Aerial crown-view tile of a tropical tree (Barro Colorado Island, Panama), acquired 20250217:
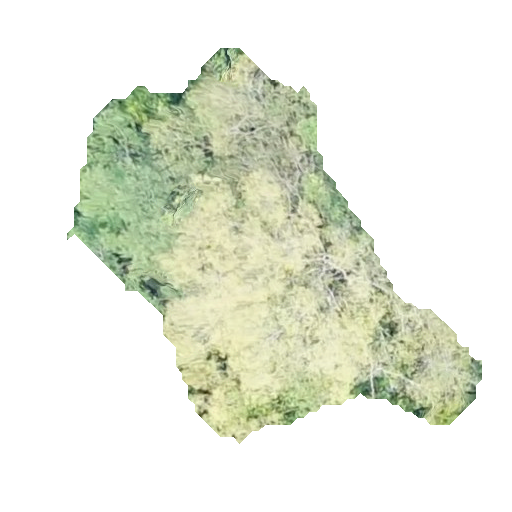
Species: Terminalia amazonia
GBIF accepted scientific name: Terminalia amazonica
Crown area: 129.027 m²